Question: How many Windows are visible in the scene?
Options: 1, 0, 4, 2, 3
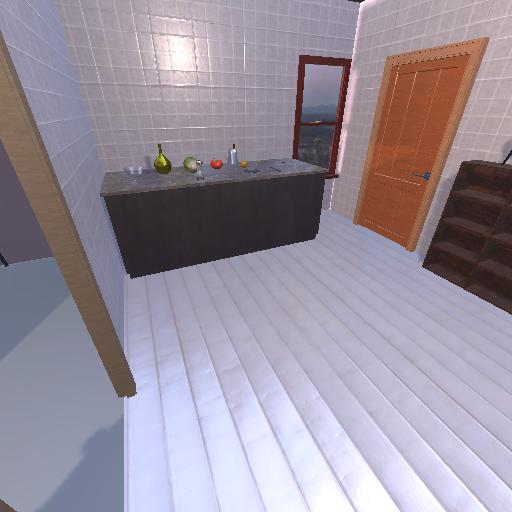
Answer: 1